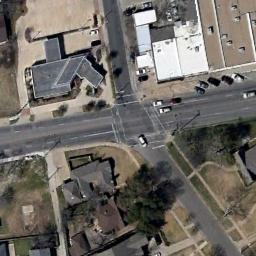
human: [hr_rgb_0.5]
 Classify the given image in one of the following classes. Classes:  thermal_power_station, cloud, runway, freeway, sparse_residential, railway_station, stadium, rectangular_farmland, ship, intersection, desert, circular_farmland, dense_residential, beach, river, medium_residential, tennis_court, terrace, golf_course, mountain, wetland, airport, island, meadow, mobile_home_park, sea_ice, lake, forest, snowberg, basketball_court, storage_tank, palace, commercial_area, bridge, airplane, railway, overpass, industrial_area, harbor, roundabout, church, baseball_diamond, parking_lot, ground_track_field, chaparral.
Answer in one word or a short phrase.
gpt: intersection